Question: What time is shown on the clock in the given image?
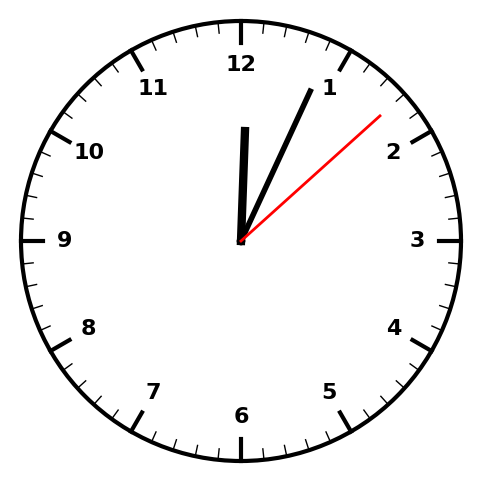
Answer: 12:04:08